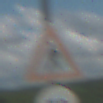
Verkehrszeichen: FussgaengerRechts
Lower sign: Geschwindigkeit50
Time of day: Midday
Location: Outdoor (Nature)
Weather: PartlyCloudy
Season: NotSpecified
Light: Natural